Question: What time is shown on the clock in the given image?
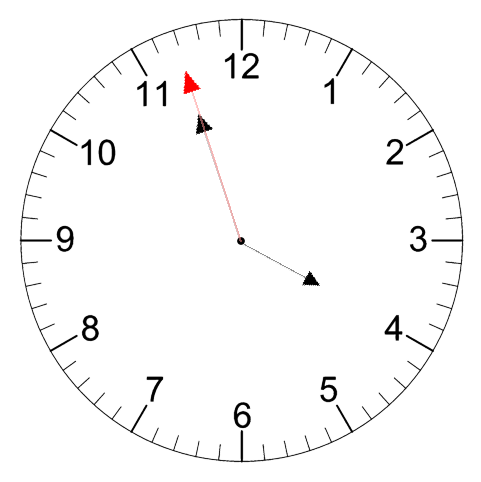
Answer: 03:56:57